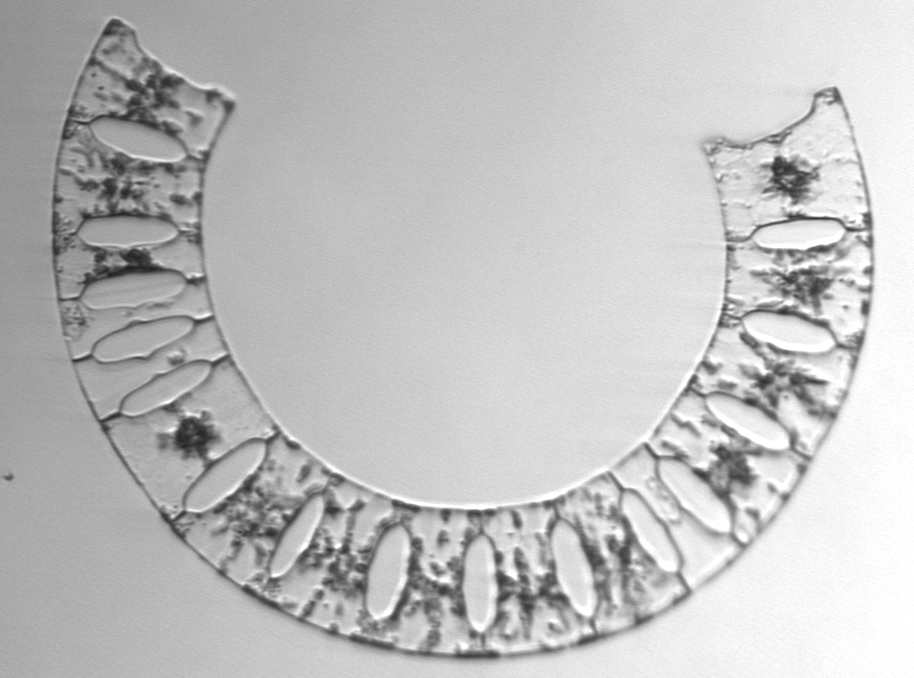
Label: Eucampia